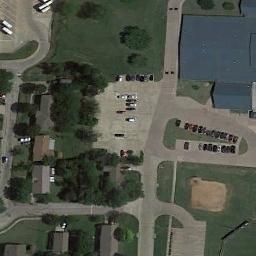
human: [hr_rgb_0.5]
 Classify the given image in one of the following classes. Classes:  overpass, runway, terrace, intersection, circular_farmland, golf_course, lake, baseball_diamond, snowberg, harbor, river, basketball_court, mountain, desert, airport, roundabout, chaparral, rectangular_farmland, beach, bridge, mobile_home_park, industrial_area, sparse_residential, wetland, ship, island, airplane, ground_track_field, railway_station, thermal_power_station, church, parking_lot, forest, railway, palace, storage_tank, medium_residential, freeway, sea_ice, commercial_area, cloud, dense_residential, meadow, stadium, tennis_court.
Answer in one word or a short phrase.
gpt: baseball_diamond